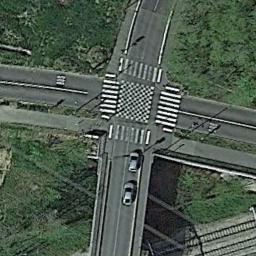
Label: intersection